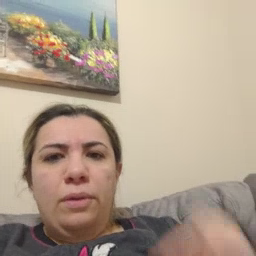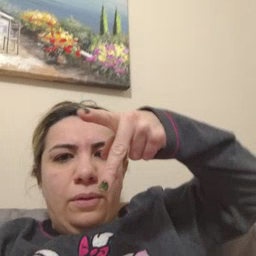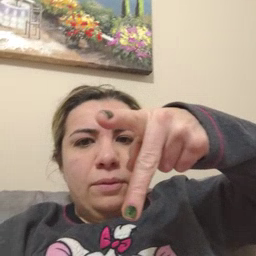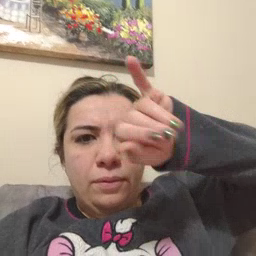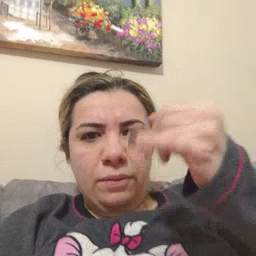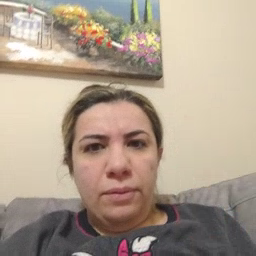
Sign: pajamas